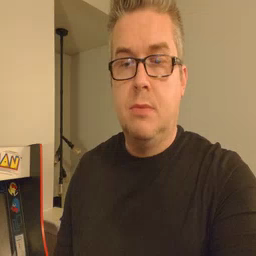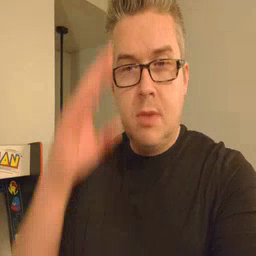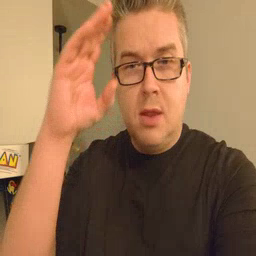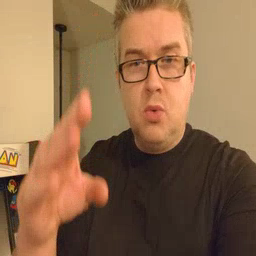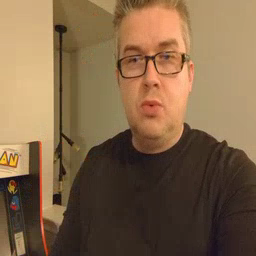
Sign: hello